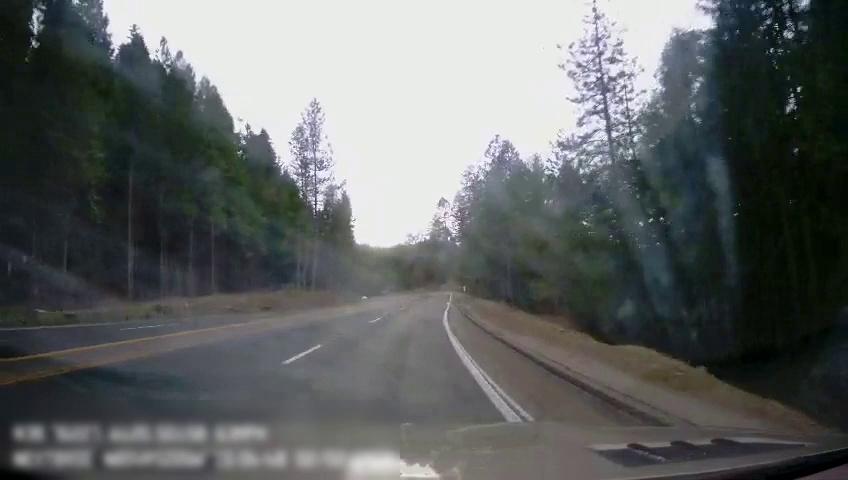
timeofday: Day
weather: Cloudy
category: Drivable Space
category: Lanes | Alternate Lane
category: Lanes | Alternate Lane
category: Lanes | Current Lane
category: Lanes | Current Lane
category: Lanes | Alternate Lane